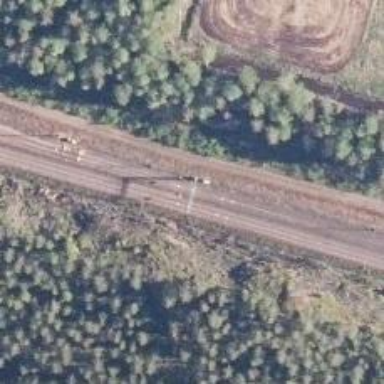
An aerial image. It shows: Rail siding with electrified contact lines.